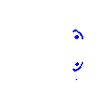
Particle: pion